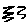
Label: zigzag